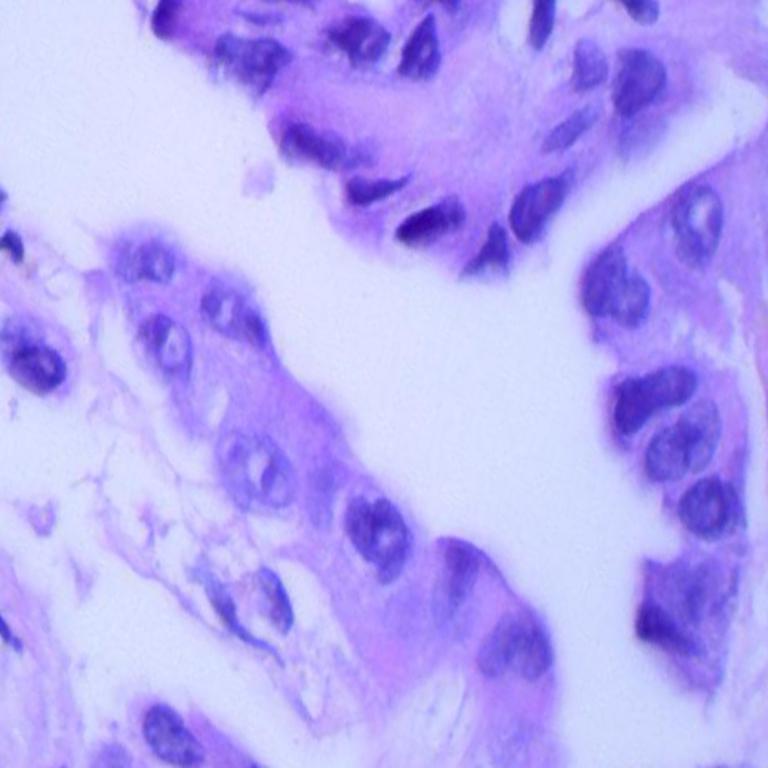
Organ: lung
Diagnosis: adenocarcinomas